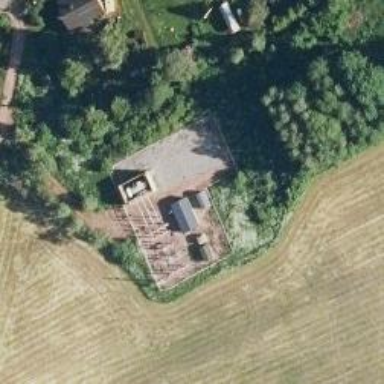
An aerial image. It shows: Power substation.